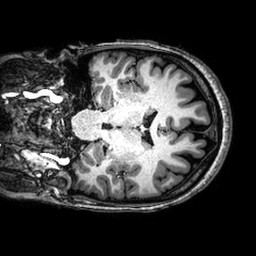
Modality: T1w
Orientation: coronal
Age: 21
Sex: female